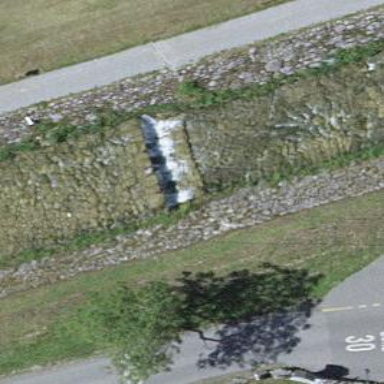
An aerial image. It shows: Retaining wall barrier along check dam waterway.